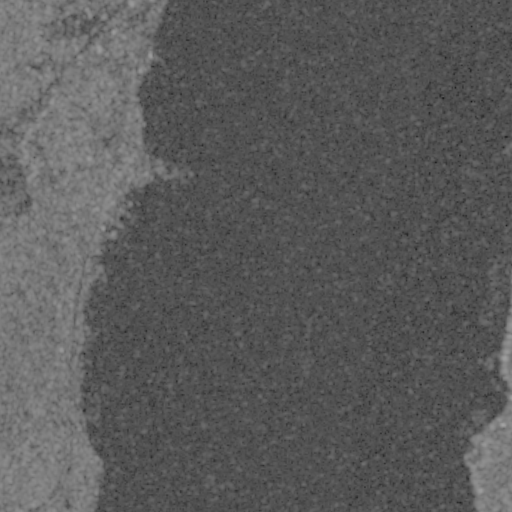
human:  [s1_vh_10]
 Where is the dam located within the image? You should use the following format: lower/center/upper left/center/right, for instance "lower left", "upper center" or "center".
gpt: The dam is located in the upper left of the image.
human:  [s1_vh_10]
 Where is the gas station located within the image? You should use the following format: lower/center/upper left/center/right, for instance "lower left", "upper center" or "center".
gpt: The gas station is located in the upper left of the image.
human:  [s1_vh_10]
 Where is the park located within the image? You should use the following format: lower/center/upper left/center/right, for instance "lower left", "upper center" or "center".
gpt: The park is located in the upper left of the image.
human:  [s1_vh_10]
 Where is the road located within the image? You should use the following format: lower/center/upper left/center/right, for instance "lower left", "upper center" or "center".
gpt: There is no road in the image.

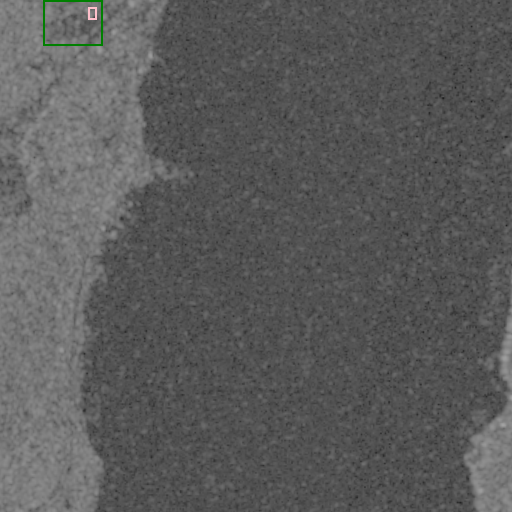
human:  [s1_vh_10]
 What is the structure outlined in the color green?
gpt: The structure outlined in green is a park.
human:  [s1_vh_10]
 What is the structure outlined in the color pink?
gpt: The structure outlined in pink is a building.
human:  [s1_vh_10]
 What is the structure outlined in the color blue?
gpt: There is no blue outline.